Question: So yesterday I integrated admob to my application and evertything worked fine. Today I turned Xcode on and tried to run the applcation and I get Build Failed message. I went to see the error and I got this
I checked my Linker Section in Build Settings and for some reason "ObjC" from Debug and Release was removed so I added it again but I am still getting same error
Code :
'''
bannerView = [[GADBannerView alloc] initWithFrame:CGRectMake(0, 0, 320, 50)];
bannerView.adUnitID = @"ca-app-pub-83379025043<PHONE>0";
bannerView.rootViewController = self;
[self.view addSubview:bannerView];
GADRequest *request = [GADRequest request];
[bannerView loadRequest:[GADRequest request]];
request.testDevices = @[ @"27904e7d64a590b861d78749f3c63c10" ];
'''
I checked Libraries in BUild Phases and cleaned project but still getting same error
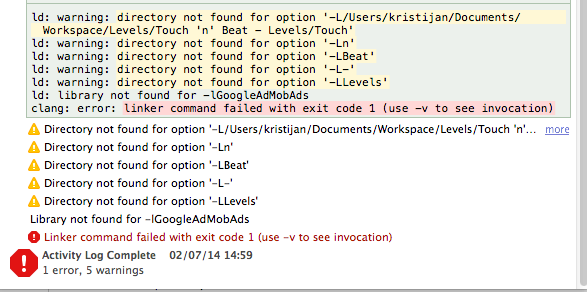
Answer: Your xcode project looks malformed at libraries section, edit that part where you probably missing double quotes around your path